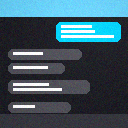
Screen state: on